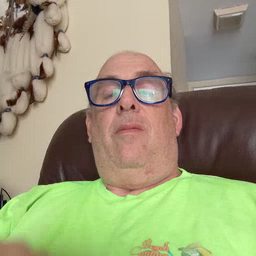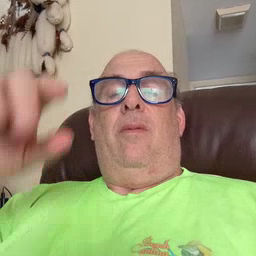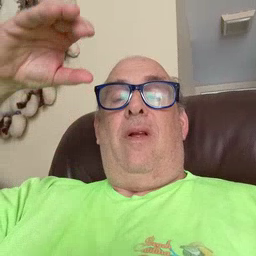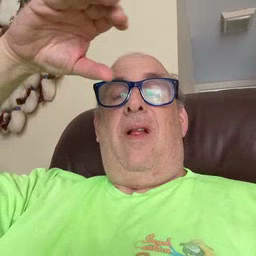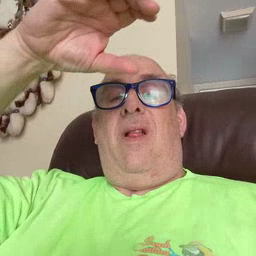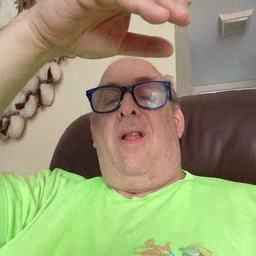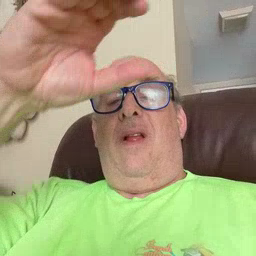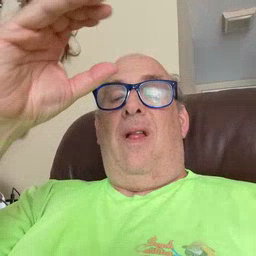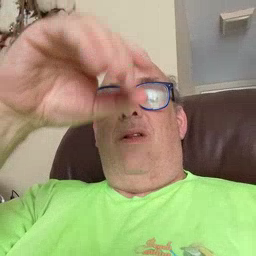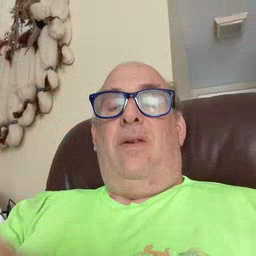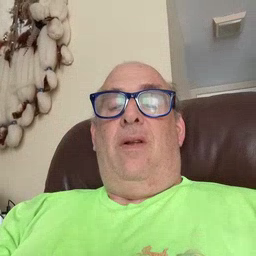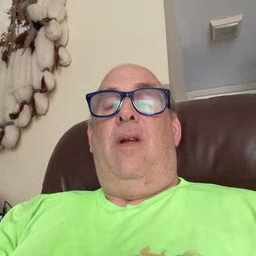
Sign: cloud